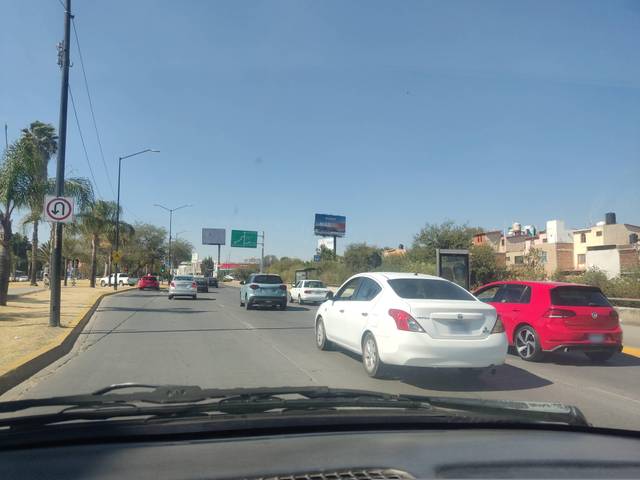
Region: Mexico
Coordinates: 21.154, -101.683